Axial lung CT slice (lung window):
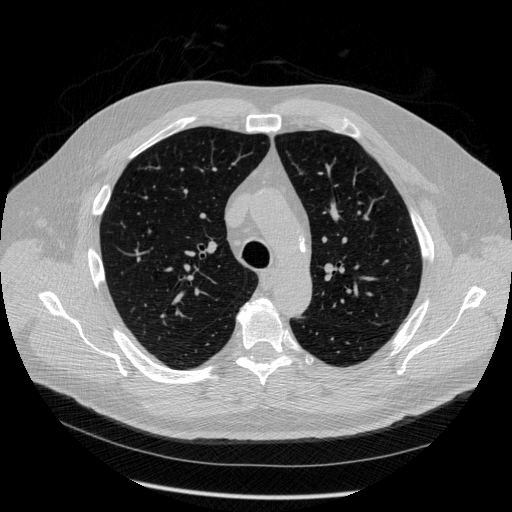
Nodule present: no